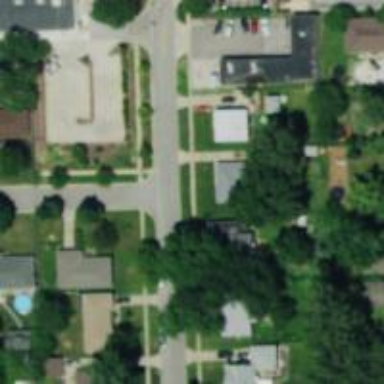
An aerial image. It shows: Residential road.